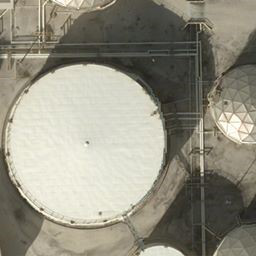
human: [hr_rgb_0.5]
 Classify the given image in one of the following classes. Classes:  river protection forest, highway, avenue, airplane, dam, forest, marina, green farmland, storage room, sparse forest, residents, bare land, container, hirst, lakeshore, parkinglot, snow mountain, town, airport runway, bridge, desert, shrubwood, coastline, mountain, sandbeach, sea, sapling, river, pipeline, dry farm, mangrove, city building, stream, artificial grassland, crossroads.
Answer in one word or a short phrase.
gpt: storage room